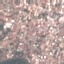
Land use / land cover class: Residential